Question: I have a file of some 500-600 lines (with great potential to grow). It started as an xml file and after an auto-read the table created has a varying number of blank cells between the header information and the remainder. The same amount of information exists per line. I need each line to contain contiguous data.

Imagine the yellow squares are cells with information. The top grid is how it comes to me. The middle is how desperately need it. The last is an ideal wherein the remaining table-formatted columns go away (also something I know how to do rather easiily).
I would appreciate any and all help.
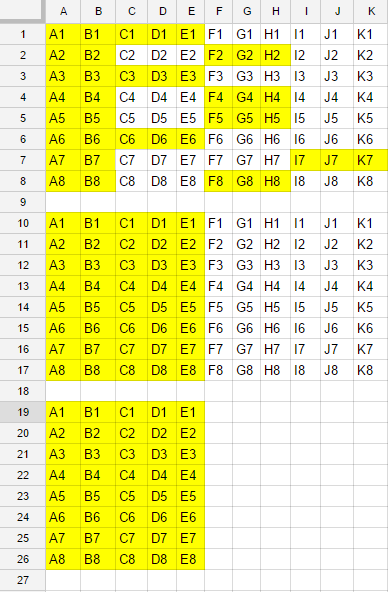
Answer: Not sure I understand the real requirement, but if you start with data like:

and you select the cells in column for the rows you want to process and run this:
'''
Sub FixLines()
Dim r As Range, N As Long, i As Long, RR As Long
For Each r In Selection
RR = r.Row
N = Cells(RR, Columns.Count).End(xlToLeft).Column
If N <> 1 Then
For i = N To 1 Step -1
If Cells(RR, i).Value = "" Then
Cells(RR, i).Delete (xlShiftToLeft)
End If
Next i
End If
Next r
End Sub
'''
You will end up with: